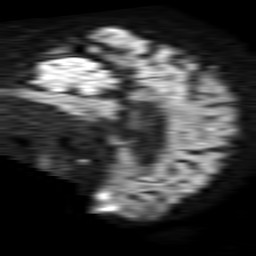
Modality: TRACE
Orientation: sagittal
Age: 77
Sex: male
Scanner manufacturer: philips
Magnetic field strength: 1.5 T
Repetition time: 4.6 s
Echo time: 0.08517 s